Question: <URL> leaves this weirdly shaped border when you click the image, like so:

And when we <URL> we see that there's an orange area underneath the image. So, '<a>' wraps around the image, but also around an area underneath it.
Why does '<a>' do that?
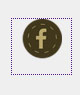
Answer: First, by default element has an 'outline' decoration, to disable it use the following css rule:
'''
a { outline: 0 }
'''
Second, the area is created by another css property you apply on the image itself: 'margin', which is the margin between the image to the elements around it, in this case it affects the element which wraps it, to fix that change the following rules:
'''
.socialBtn {
/* Removed margin here so there won't be space around image */
height: 2.5em;
width: 2.5em;
}
a {
height: 2.5em; /* Gave it width like the image */
width: 2.5em; /* Gave it height like the image */
display: inline-block; /* Made it inline-block so it can have width and height */
}
'''
<URL>
Changing source to understand how the display property: <URL>.
Removed "outline: 0" from a selector, it is a bad practice, read why <URL>.